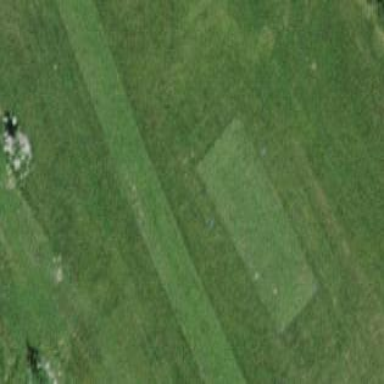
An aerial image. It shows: Golf tee area with grass surface.